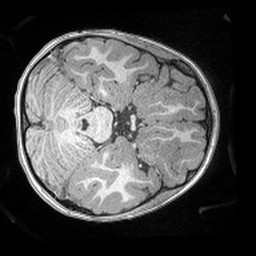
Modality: T1w
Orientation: axial
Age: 4
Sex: female
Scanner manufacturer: siemens
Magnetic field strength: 3 T
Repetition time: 2.53 s
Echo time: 0.00164 s